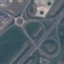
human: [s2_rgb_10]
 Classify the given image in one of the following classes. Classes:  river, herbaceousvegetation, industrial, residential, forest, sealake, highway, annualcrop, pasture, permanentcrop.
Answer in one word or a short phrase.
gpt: Highway